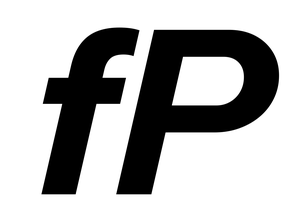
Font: InstrumentSans-Italic_Bold_Italic